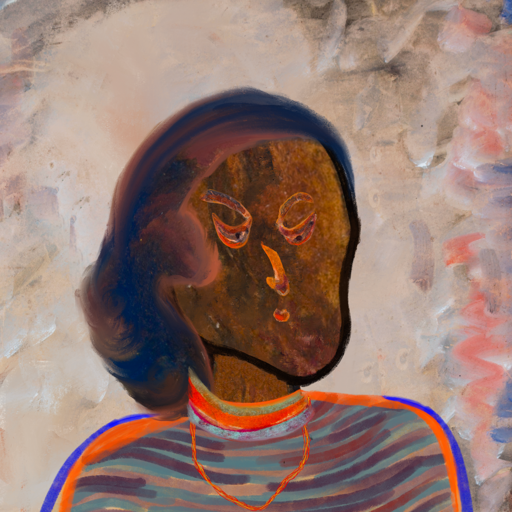
Background: Roy_Bahadur, Head And Neck Side: Mosgoul, Face Side: Hypocrite, Bust: Experience, Hair Side: Mother_And_Son_Son, Head Accessory: Blank, Second Necklace: Gypsy_Mother_2, Necklace: Sisters, Baby: Blank